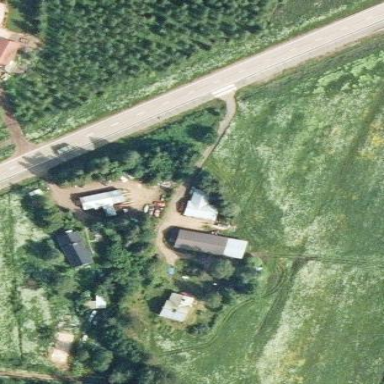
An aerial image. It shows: Farmyard area.